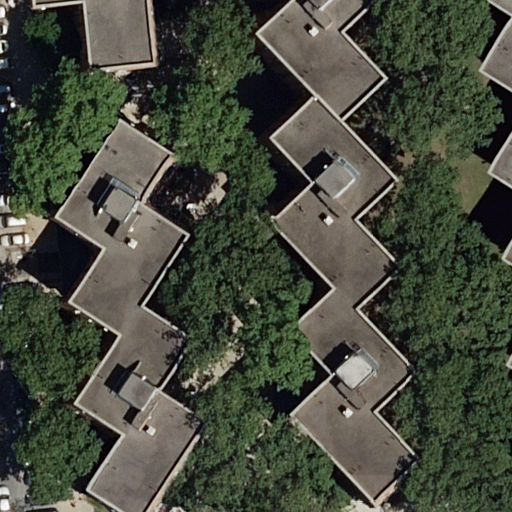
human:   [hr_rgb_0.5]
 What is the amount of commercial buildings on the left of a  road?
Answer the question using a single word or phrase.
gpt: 0

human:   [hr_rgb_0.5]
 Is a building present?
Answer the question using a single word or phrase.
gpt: yes

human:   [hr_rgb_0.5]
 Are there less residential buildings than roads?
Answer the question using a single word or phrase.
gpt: no

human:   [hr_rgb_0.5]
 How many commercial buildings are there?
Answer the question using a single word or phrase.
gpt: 0

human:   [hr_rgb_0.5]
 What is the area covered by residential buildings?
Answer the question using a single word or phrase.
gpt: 1331m2

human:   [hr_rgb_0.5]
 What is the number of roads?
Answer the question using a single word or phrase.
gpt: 2

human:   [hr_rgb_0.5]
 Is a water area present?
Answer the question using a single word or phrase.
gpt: no

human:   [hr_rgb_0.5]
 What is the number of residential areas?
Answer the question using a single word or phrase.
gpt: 1

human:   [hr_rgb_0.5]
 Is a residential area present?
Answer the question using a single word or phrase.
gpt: yes

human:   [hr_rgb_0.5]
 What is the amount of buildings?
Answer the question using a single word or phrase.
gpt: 4

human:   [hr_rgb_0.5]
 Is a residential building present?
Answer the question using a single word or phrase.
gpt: yes

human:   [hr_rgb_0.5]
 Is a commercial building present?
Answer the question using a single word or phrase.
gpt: no

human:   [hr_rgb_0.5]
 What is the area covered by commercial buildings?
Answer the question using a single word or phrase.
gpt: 0m2

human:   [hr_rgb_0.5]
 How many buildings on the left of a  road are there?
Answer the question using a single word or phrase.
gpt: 2

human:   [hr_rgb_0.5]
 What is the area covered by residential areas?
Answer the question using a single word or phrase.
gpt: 10607m2

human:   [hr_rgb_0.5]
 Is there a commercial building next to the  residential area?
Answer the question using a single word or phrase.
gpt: no

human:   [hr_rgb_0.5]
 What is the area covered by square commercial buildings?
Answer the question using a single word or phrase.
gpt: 0m2

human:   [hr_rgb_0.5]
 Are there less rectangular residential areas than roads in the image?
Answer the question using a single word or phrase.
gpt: yes

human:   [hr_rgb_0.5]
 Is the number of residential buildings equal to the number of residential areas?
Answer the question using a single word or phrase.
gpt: no

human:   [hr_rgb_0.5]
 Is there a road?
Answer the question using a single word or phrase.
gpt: yes

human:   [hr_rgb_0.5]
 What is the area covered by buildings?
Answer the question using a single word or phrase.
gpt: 1331m2

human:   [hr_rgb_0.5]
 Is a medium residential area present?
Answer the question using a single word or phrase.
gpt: no

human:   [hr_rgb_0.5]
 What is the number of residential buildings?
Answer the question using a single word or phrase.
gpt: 4

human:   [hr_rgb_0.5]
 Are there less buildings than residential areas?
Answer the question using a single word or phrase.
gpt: no

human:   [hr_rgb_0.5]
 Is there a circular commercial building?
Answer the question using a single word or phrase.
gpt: no

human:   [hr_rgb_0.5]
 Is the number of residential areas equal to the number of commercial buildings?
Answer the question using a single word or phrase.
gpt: no

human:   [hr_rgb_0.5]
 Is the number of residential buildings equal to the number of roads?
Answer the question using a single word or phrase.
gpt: no

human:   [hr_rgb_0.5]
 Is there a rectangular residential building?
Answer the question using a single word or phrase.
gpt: yes

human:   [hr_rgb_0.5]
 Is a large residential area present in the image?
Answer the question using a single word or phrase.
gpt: yes

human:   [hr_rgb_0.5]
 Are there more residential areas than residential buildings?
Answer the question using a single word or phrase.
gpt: no

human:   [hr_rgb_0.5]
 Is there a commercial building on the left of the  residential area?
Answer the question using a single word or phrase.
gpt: no

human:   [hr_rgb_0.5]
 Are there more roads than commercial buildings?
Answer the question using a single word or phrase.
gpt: yes

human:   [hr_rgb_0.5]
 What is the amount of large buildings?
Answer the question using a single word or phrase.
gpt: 1

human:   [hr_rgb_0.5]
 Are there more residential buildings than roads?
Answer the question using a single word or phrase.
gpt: yes

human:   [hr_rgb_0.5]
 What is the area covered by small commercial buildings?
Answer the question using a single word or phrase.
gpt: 0m2

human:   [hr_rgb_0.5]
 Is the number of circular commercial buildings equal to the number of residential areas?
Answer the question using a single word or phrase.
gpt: no

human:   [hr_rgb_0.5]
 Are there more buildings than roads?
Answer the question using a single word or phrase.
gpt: yes

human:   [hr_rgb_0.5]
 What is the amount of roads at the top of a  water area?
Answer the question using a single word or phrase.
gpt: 0

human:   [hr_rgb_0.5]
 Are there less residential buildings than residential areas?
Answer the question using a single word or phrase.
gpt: no

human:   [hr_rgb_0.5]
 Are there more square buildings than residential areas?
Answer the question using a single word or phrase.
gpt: no

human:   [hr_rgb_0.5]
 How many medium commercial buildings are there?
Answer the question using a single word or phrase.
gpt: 0

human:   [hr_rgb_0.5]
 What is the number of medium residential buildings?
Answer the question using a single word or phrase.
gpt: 1

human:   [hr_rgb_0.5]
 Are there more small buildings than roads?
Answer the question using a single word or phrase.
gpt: no

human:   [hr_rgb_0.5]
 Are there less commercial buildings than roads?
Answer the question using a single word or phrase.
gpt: yes

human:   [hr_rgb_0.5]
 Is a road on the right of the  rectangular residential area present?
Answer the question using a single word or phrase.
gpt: no

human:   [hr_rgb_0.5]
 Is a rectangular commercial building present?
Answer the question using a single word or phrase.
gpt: no

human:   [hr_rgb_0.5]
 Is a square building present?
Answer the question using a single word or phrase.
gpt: no

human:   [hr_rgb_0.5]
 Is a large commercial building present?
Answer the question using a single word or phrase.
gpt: no

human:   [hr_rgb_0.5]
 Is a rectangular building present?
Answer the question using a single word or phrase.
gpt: yes

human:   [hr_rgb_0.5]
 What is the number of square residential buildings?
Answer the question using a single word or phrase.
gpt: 0

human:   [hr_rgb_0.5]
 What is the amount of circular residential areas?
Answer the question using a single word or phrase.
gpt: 0

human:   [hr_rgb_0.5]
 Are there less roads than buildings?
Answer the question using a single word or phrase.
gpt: yes

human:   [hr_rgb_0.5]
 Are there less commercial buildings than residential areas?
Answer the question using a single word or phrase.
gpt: yes

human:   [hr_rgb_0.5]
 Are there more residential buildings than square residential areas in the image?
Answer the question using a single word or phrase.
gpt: yes

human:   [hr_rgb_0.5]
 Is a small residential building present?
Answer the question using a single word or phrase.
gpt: yes

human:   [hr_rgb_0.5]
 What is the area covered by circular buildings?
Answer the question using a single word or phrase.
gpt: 0m2

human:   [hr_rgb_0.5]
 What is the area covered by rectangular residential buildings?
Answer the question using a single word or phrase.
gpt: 359m2

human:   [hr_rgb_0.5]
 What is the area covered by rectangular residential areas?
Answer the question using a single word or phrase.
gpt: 10607m2

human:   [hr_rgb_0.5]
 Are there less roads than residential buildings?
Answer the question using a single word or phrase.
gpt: yes

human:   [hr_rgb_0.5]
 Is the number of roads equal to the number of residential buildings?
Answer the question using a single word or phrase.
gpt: no

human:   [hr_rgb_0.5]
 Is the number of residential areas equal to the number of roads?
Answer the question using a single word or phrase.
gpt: no

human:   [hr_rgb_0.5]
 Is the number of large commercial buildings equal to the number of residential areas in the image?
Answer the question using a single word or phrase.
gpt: no

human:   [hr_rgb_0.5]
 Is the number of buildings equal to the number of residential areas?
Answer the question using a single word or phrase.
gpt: no

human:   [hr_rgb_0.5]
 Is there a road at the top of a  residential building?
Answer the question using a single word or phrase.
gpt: yes